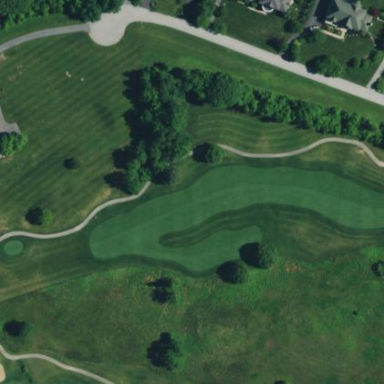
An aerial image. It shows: Area with grass used as rough in golf course.